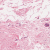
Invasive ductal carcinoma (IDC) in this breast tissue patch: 0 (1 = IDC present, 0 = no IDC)